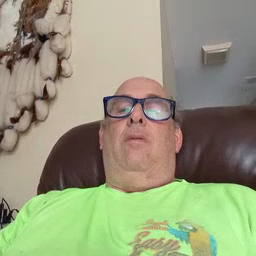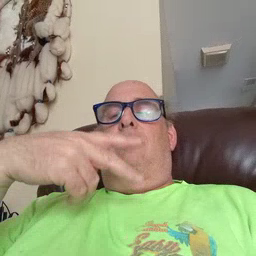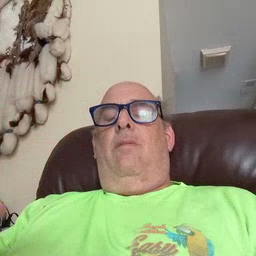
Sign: fall